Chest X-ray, AP view. Patient: 27 years old, sex M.
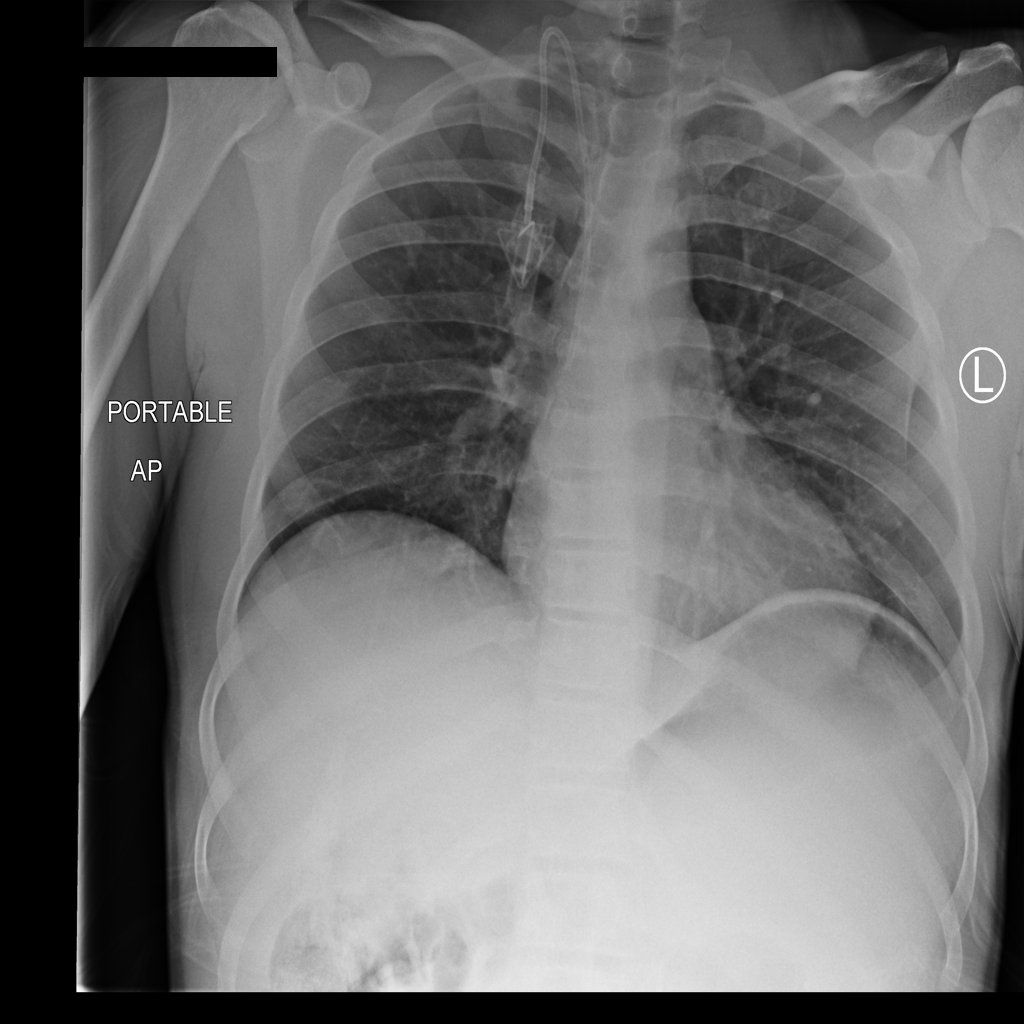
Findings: No Finding